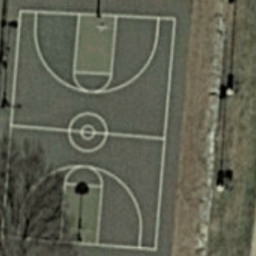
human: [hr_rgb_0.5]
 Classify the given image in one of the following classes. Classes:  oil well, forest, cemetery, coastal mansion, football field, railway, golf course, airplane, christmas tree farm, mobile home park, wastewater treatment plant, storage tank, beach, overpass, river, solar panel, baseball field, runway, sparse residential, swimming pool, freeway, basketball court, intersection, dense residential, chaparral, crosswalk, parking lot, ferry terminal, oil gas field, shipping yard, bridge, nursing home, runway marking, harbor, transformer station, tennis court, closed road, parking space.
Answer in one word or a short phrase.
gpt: basketball court